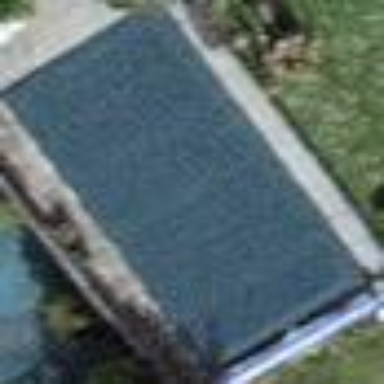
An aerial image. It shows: Swimming pool located in leisure land.